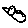
Label: bird